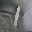
Label: 1